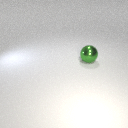
large green metal sphere